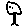
Label: tree